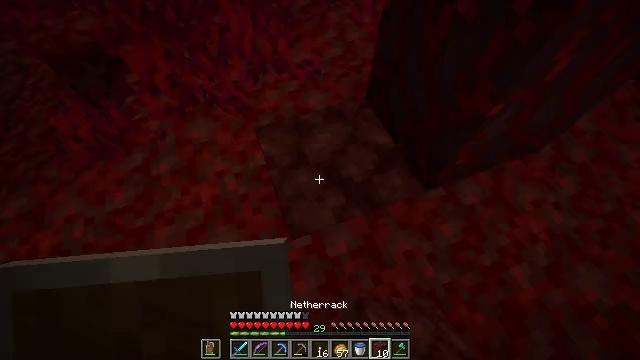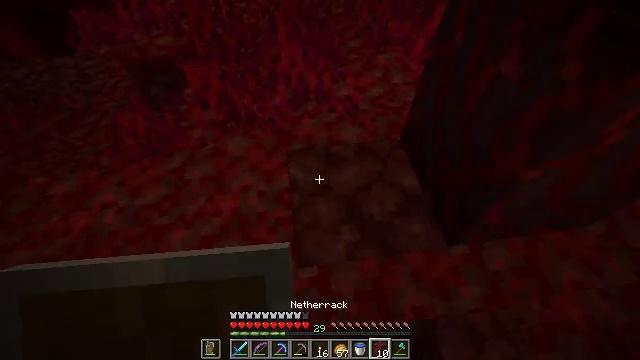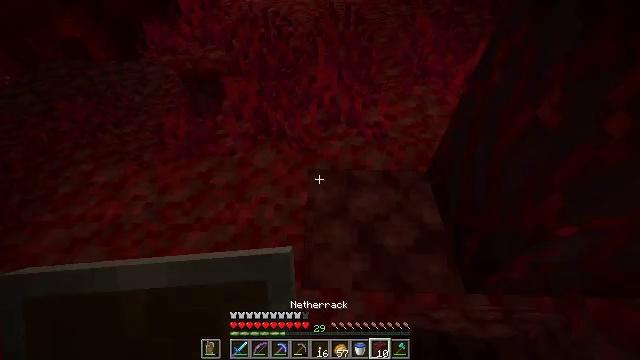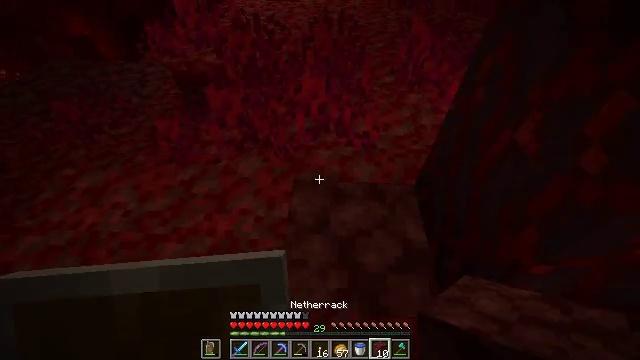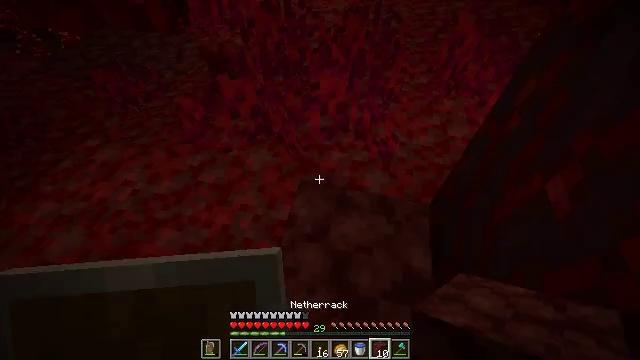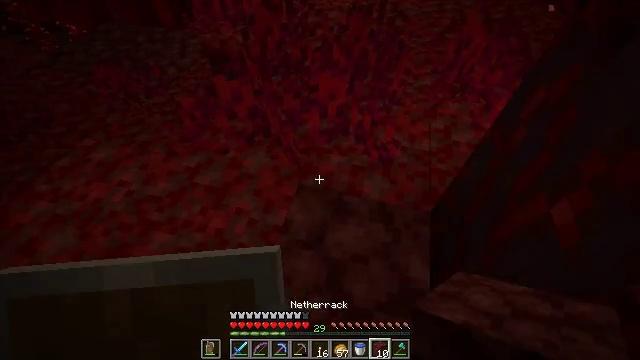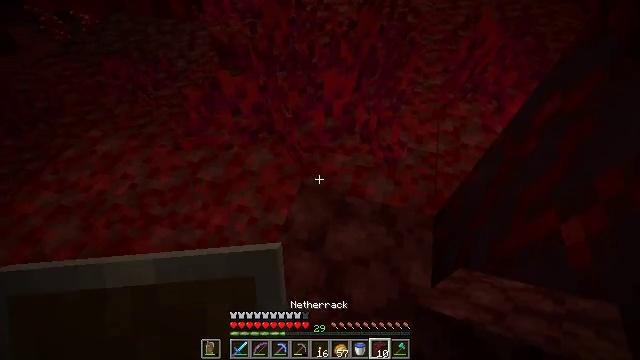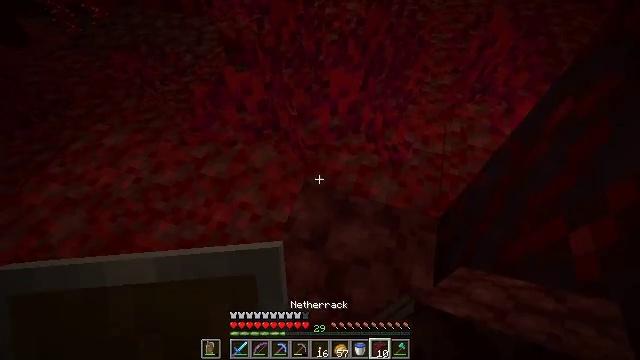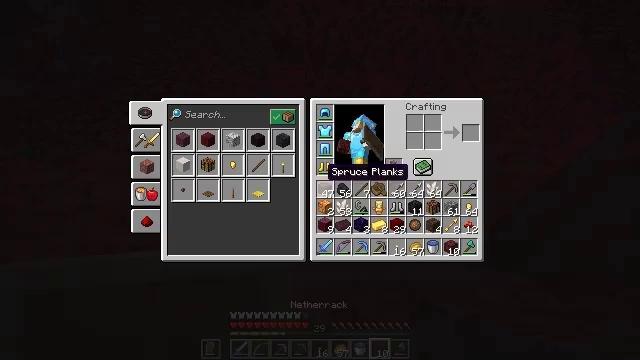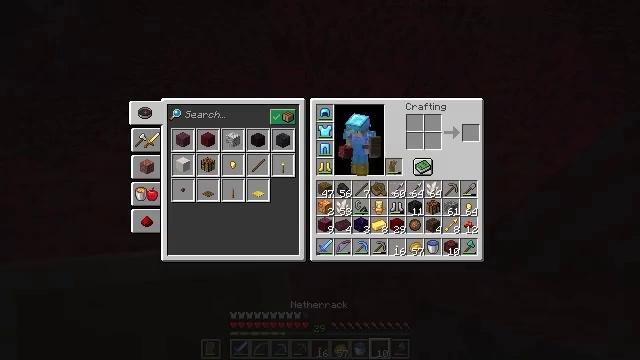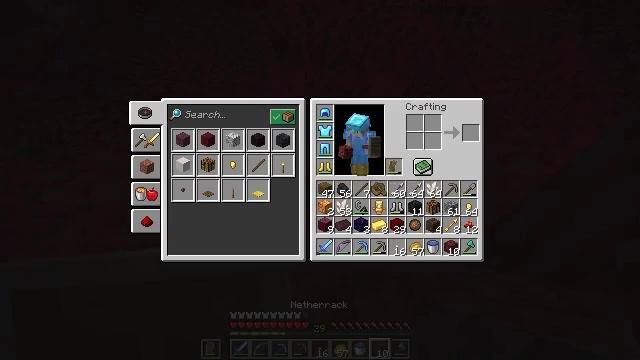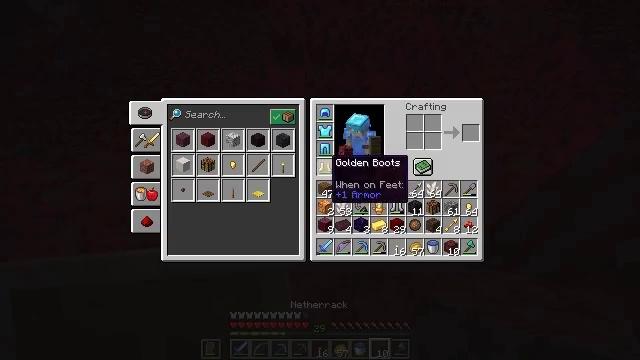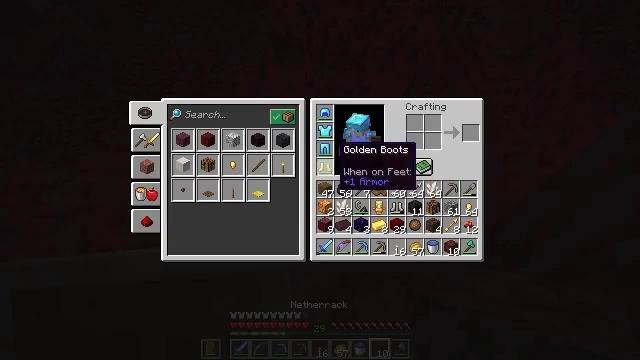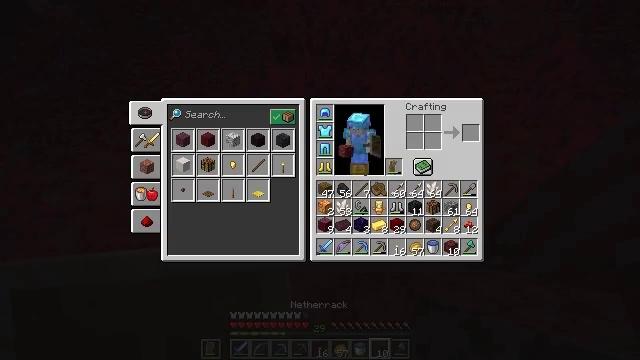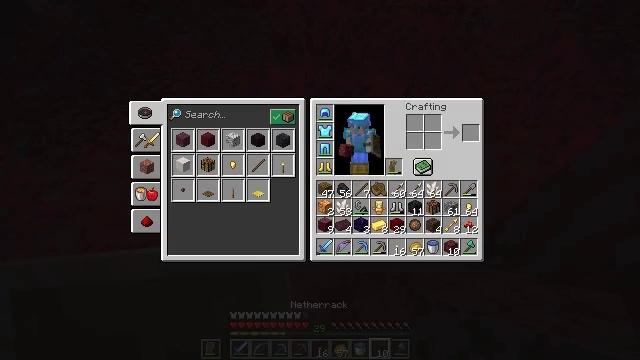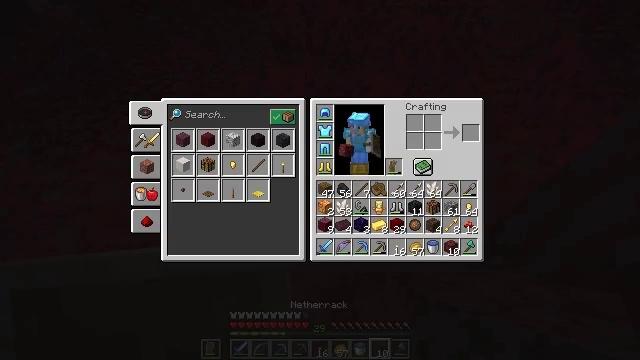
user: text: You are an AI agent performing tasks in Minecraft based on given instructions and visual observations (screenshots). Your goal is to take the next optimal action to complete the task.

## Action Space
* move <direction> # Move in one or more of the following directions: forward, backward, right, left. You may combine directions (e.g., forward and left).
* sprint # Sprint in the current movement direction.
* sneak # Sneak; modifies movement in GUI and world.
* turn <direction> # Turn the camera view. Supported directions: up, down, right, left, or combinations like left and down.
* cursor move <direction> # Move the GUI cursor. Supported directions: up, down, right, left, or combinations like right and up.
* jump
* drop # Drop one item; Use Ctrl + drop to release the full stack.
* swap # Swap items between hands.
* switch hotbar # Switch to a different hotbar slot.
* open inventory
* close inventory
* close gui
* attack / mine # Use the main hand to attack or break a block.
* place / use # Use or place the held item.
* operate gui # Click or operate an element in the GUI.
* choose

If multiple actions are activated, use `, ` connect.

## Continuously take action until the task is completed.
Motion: motion action
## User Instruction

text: Drop a soul sand.
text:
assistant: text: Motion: move right, turn left and up
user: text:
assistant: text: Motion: move forward and move right, turn left and up
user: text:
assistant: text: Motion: move forward and move right, turn left
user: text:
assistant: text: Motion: move forward, turn left and down
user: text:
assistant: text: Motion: turn left
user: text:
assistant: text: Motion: turn left and down
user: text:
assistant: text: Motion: turn left
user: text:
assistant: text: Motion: turn left, open inventory
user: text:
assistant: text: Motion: open inventory
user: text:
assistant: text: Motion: open inventory
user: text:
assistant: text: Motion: no_op
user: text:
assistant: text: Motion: cursor move right and up
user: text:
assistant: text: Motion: cursor move up
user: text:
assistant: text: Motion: no_op
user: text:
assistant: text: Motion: cursor move right and up
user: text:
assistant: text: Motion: cursor move right and up
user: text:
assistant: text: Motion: no_op
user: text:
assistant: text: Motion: no_op
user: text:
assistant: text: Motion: no_op
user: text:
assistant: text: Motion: no_op
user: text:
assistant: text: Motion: no_op
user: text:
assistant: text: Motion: no_op
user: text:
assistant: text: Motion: no_op
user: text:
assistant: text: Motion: no_op
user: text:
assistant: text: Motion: no_op
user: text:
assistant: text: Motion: no_op
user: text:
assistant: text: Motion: turn down
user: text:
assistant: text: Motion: turn right and down
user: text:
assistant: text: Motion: no_op
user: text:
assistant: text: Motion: move forward